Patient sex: F
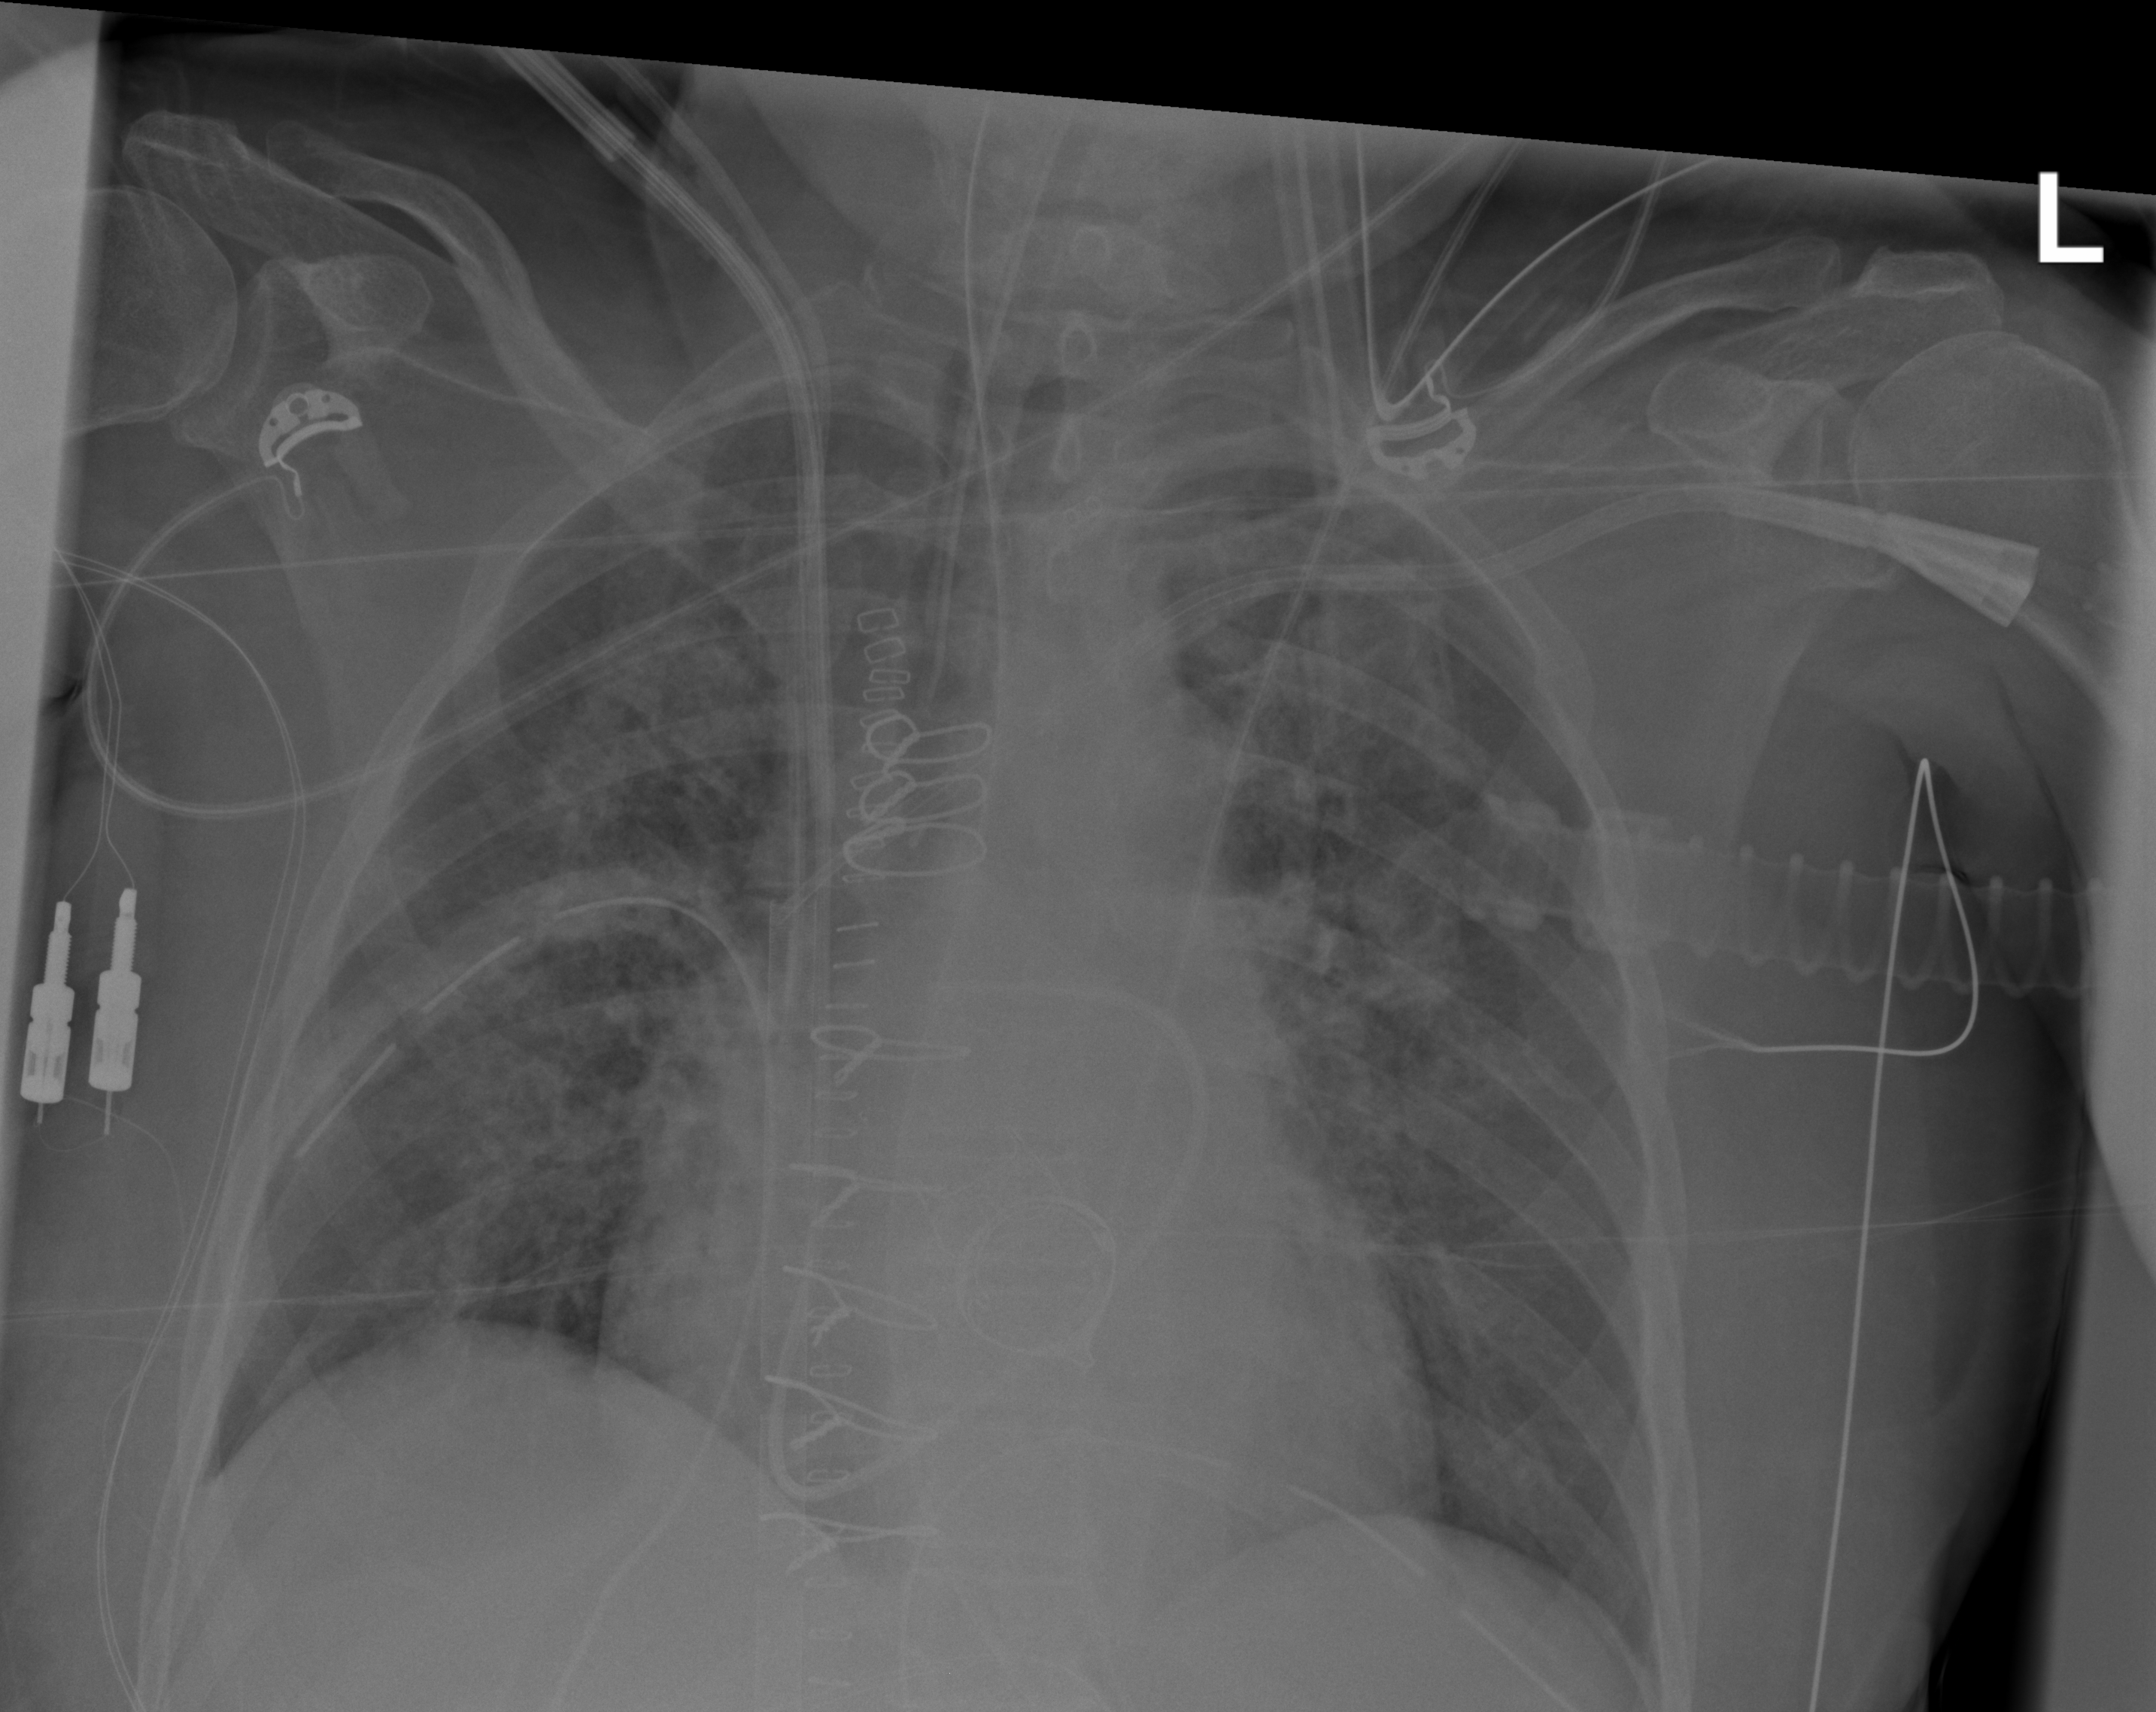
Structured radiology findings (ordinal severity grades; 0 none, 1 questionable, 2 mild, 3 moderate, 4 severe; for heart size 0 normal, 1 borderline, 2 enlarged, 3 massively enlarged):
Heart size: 2
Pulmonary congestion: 3
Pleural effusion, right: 0
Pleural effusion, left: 0
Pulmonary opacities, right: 3
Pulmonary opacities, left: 2
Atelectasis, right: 3
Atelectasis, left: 2